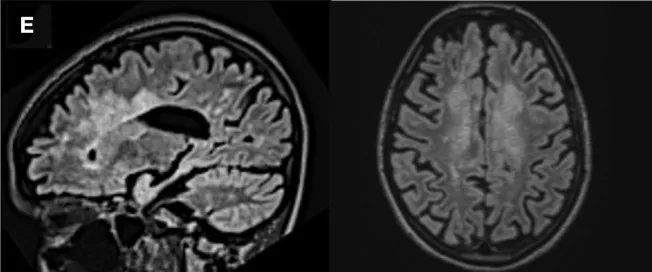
MR-imaging during disease course. Sagittal FLAIR- and axial T1 gadolinium sequences. (E) Lesions decreasing in size 6 months after ocrelizumab initiation (only axial FLAIR available).
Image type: radiology (mri)